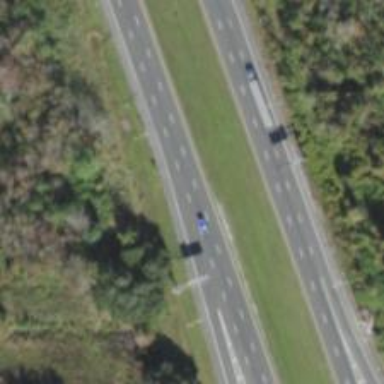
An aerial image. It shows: Motorway junction.